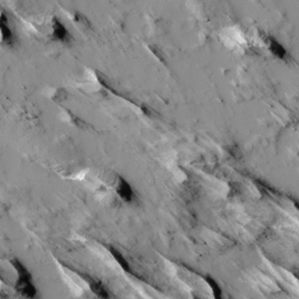
Label: non_frost